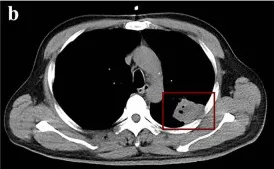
(b) Chest-enhanced CT of case 2 showing a mass in the upper lobe of the left lung (about 45 x 34 mm).
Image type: radiology (ct)